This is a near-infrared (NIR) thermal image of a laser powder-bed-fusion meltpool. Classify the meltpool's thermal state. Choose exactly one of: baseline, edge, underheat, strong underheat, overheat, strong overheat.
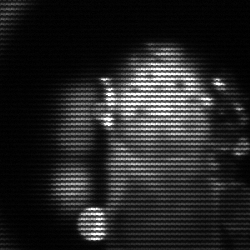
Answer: strong underheat